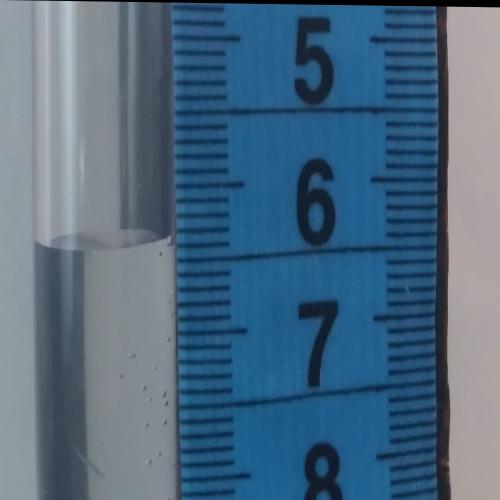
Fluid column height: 6.4 cm